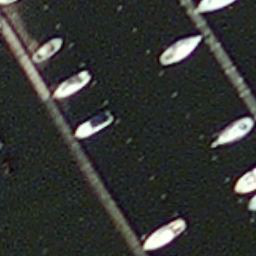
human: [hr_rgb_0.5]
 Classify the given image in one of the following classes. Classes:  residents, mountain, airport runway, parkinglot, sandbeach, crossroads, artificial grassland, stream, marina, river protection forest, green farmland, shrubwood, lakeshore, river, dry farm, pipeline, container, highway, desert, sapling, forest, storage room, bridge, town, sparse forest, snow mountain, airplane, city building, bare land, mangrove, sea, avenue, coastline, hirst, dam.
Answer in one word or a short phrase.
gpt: marina